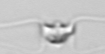
Label: Chaetoceros_didymus